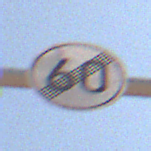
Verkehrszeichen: EndeGeschwindigkeit60
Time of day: Midday
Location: Outdoor (Nature)
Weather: PartlyCloudy
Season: NotSpecified
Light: Natural